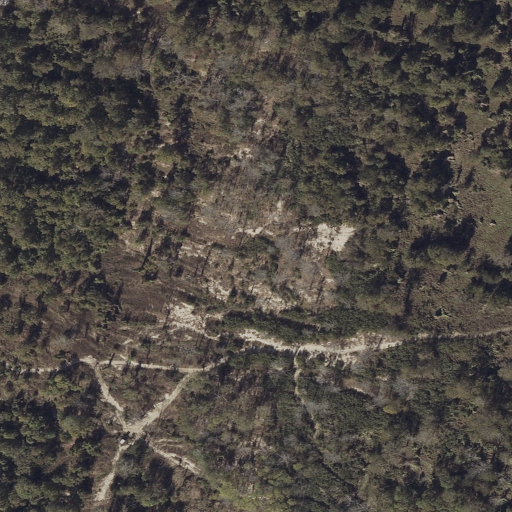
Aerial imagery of cape in Mississippi named Browns Point containing woody wetlands and herbaceous wetlands